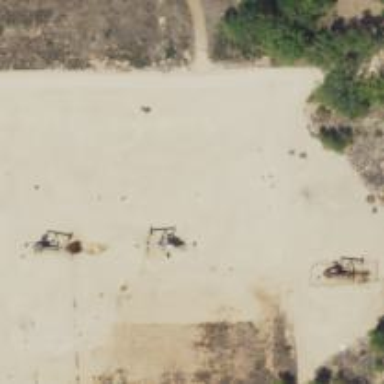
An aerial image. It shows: Petroleum well that is man-made.